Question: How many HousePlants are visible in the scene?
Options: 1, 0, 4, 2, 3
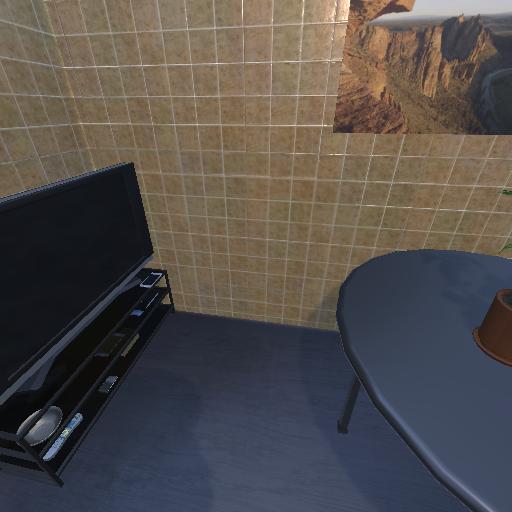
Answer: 1